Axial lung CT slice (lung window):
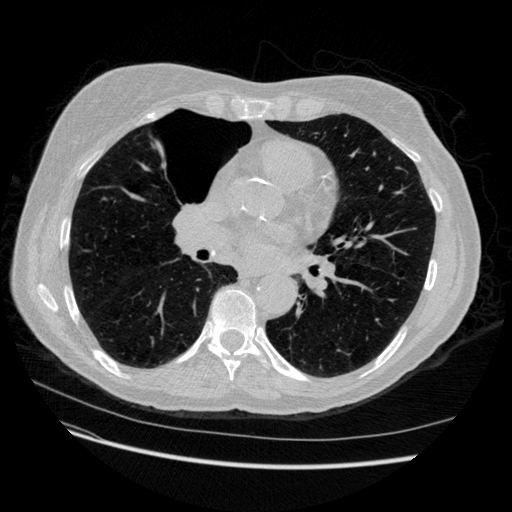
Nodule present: no